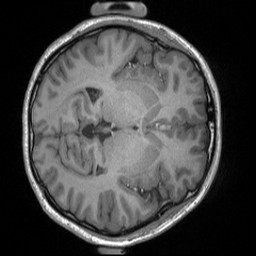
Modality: T1w
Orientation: axial